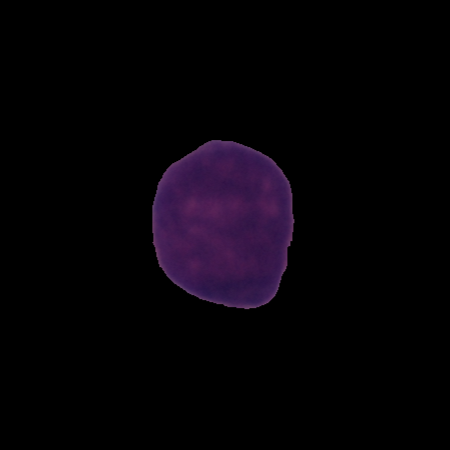
Label: cancer